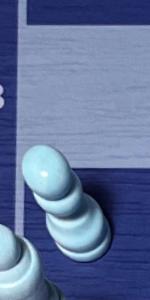
Label: Pawn_White